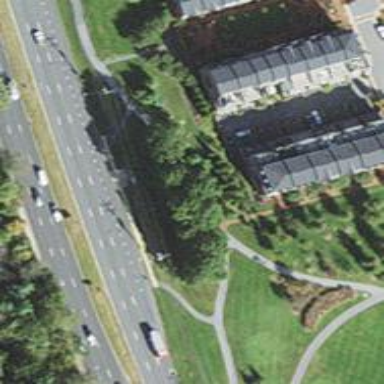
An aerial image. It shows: Asphalt cycleway with excellent trail visibility.